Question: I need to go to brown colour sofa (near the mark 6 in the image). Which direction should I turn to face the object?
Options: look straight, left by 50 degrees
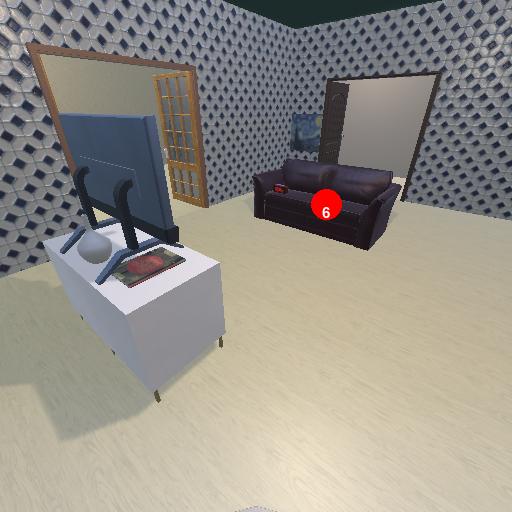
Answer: look straight